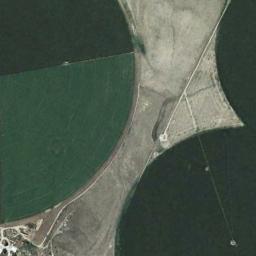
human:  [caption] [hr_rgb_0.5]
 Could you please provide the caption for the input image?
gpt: The circular farmland on the left is green .

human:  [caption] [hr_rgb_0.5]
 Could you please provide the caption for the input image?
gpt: Some green circle farmland are in the bare land .

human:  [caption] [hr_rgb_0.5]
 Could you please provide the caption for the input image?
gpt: Three dark green circular farmlands are on the wasteland .

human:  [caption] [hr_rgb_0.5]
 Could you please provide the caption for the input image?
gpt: Three dark green, Light green mixed circular farms of different sizes, .

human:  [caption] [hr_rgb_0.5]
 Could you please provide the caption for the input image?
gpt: There are circular farmlands of different sizes .